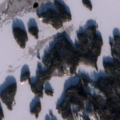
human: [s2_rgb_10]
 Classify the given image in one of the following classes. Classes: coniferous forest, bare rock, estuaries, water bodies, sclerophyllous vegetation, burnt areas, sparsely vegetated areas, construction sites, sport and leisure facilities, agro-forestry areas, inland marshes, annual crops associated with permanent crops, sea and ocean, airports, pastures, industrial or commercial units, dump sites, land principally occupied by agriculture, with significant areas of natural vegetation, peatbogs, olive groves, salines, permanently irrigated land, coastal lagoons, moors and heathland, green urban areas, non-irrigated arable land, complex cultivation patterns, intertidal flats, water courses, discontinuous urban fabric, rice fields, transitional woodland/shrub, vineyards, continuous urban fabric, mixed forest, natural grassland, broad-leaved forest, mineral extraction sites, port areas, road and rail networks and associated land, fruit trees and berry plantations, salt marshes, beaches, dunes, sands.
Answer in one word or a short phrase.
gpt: coniferous forest, mixed forest, water bodies